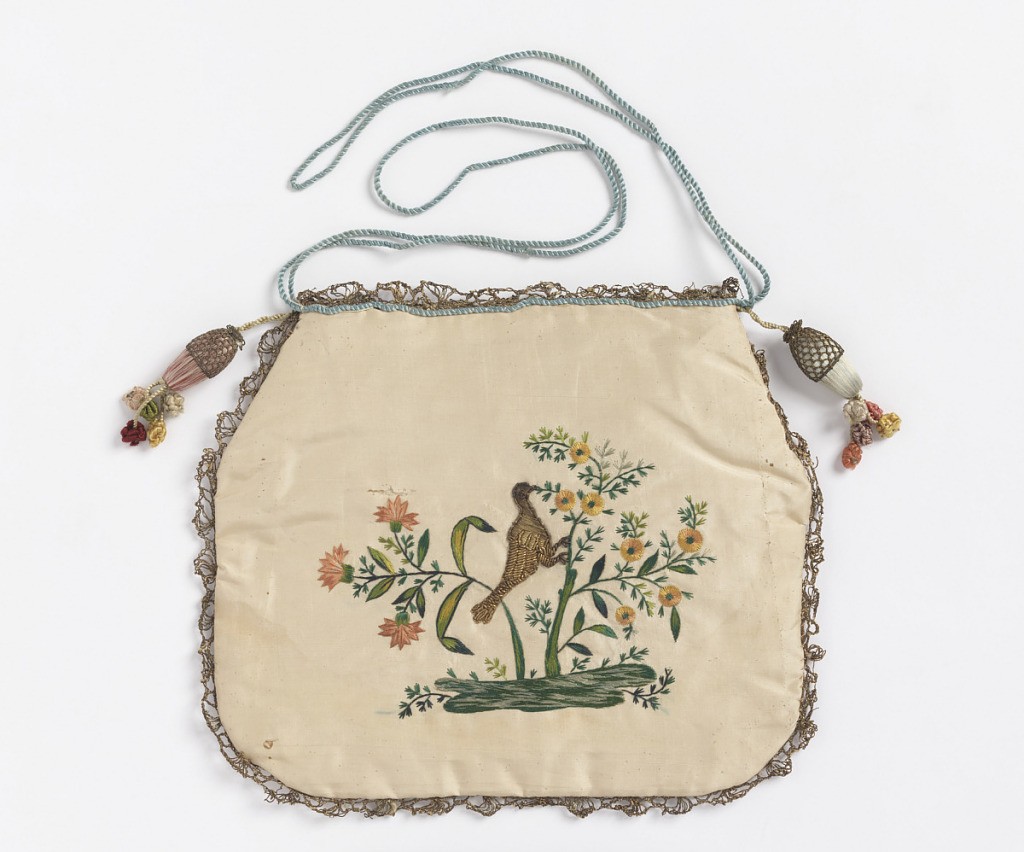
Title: Purse
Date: late 18th–early 19th century
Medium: silk and metallic embroidery on silk foundation Technique: embroidered on plain weave foundation
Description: Flat bag of white silk taffeta, embroidered on both sides with colored silks and metal threads; front, basket of flowers; back, flower spray with bird. Trimmed with narrow gold lace. Blue silk cord at top; covered tassels at corners.